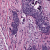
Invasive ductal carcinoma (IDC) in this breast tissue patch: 0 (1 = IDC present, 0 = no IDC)